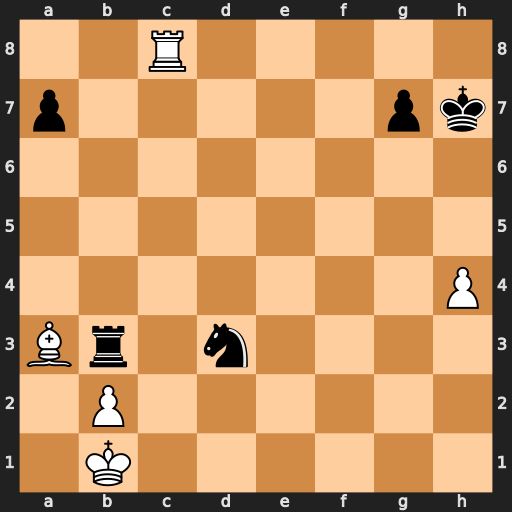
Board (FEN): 2R5/p5pk/8/8/7P/Br1n4/1P6/1K6
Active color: w
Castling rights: -
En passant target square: -
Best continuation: Kc2 Rb7 Kxd3